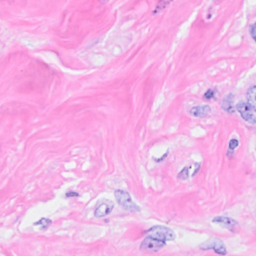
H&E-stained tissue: Breast